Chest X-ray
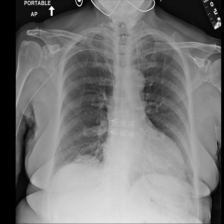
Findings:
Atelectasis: negative
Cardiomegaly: negative
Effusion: negative
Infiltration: negative
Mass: negative
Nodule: negative
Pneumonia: negative
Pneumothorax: negative
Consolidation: negative
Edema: negative
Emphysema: negative
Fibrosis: negative
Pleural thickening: negative
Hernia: negative